Question: > The MacApp Macintosh application framework [App89] always declares the
abstract operation that defines the factory method as Class*
DoMakeClass(), where Class is the Product class.
This quote has leaded me to the question about naming conventions for the Factory Method design pattern.
I expect to see best practices or helpful examples, which provide clear factory methods naming.
Since it could depend on a language, let's consider a set of the most popular languages: C#, Java, C++ and JavaScript.
For a context I propose to consider the following class structure. We have two abstract classes: Document and Application. The Application contains a list of documents and it should be possible to create a new document. The Application has a factory method 'CreateDocument()'.

Thanks
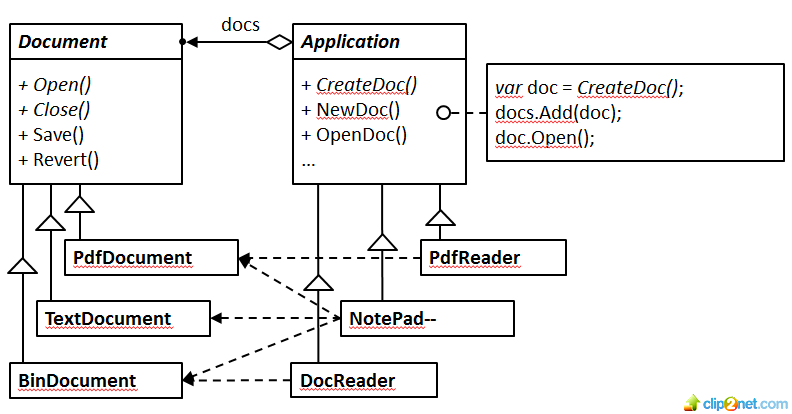
Answer: IMHO, the method name is dependent on context and the nature of the object being created. Maybe this is why you've not found any clear conventions. For example, a 'Create()' method might be right in one context while 'Open()' or 'Build()' might be more appropriate in others.